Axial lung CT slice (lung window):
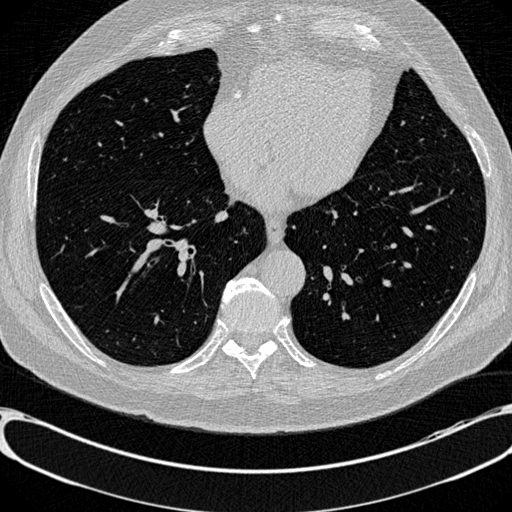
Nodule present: no